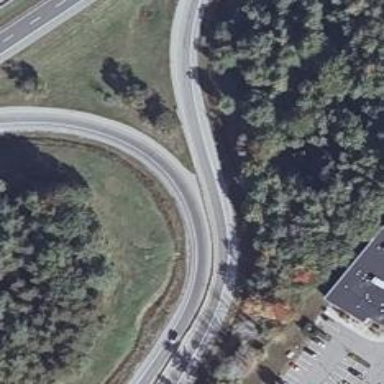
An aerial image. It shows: Asphalt motorway link.